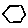
Label: hexagon